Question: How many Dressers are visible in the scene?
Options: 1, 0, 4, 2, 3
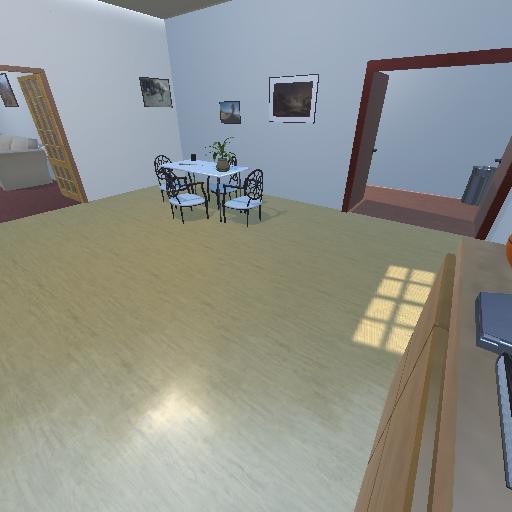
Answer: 1